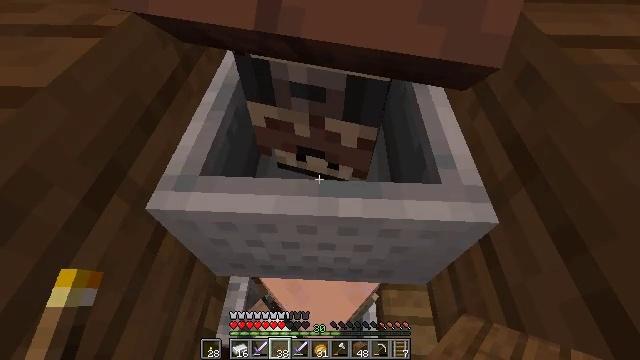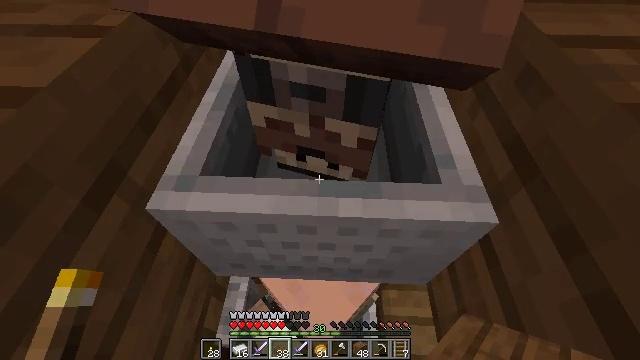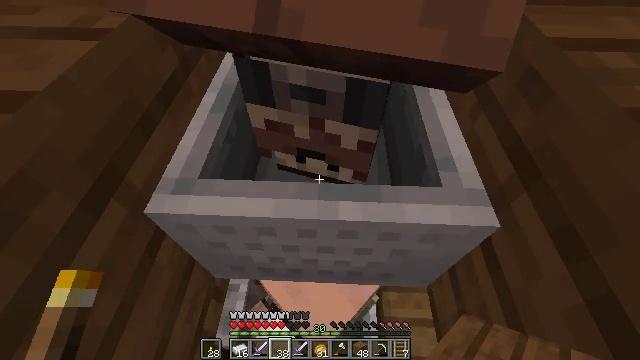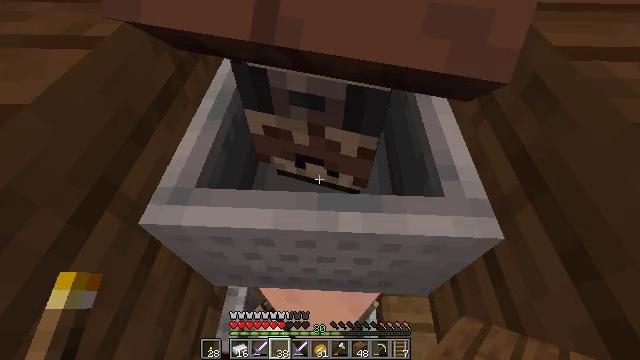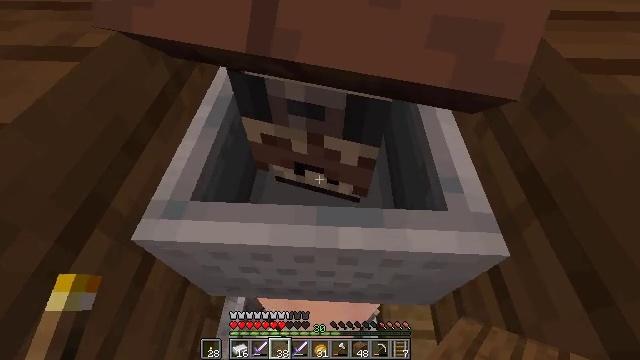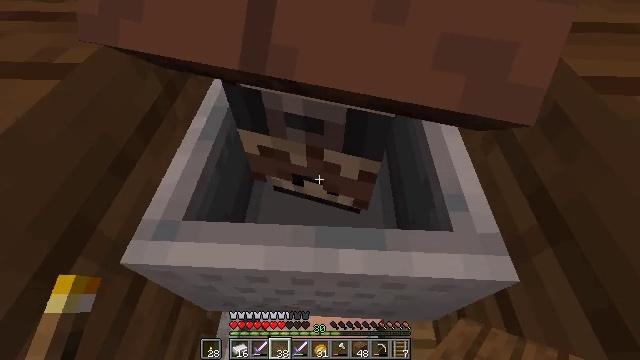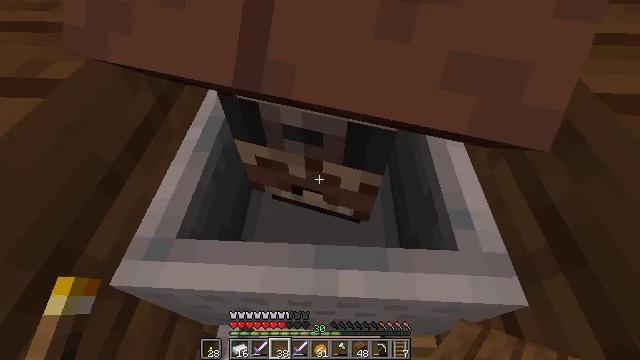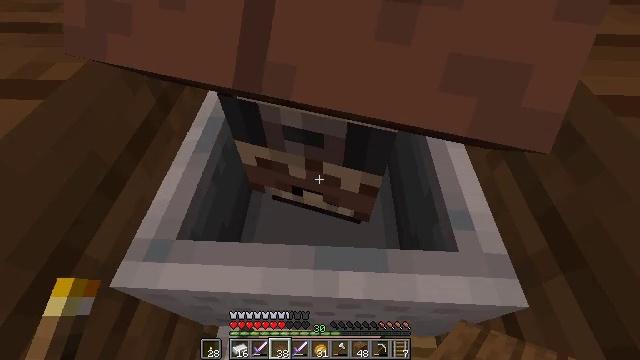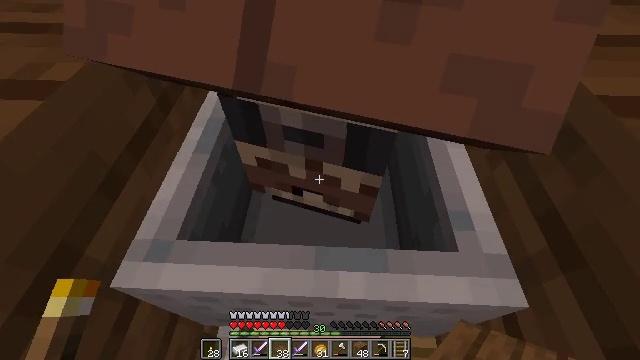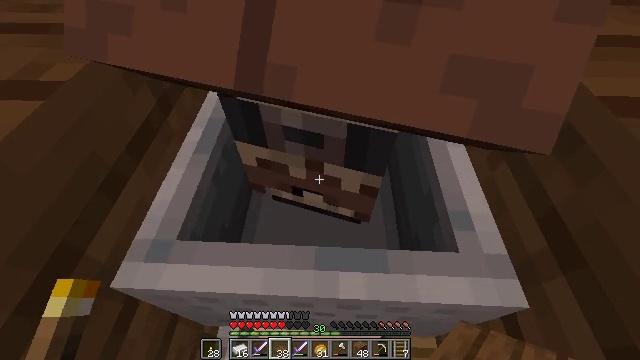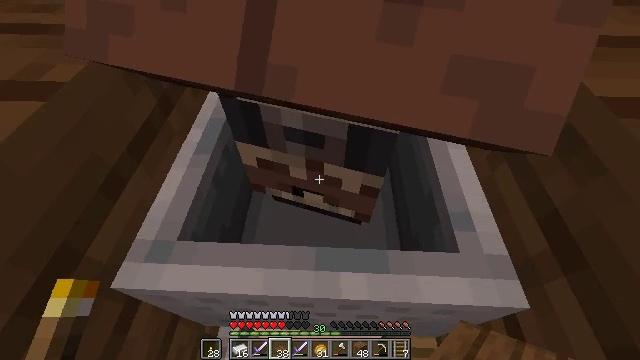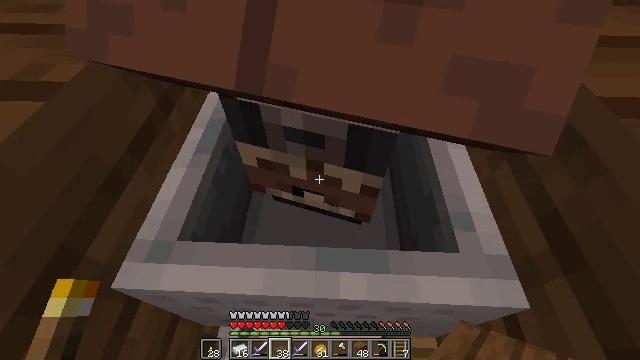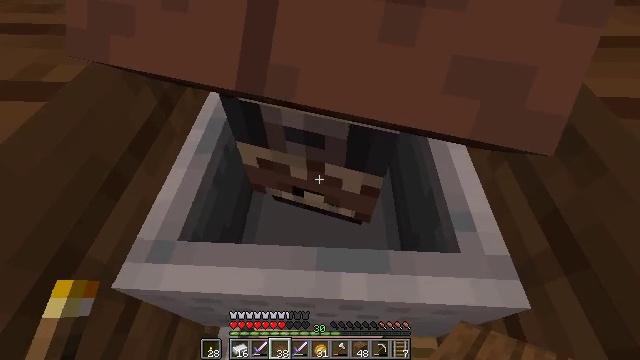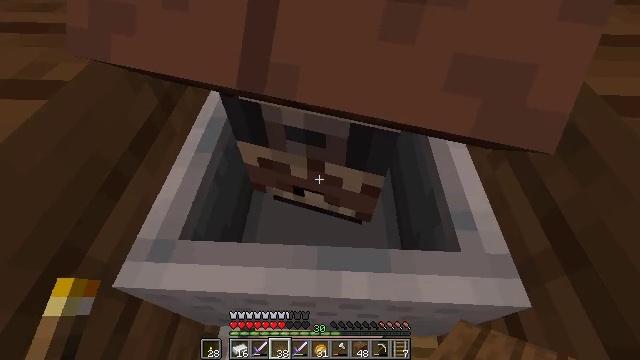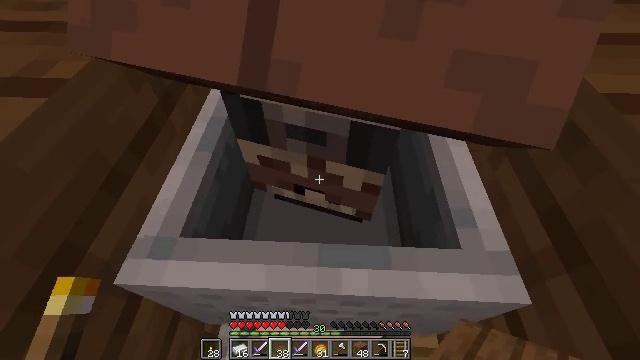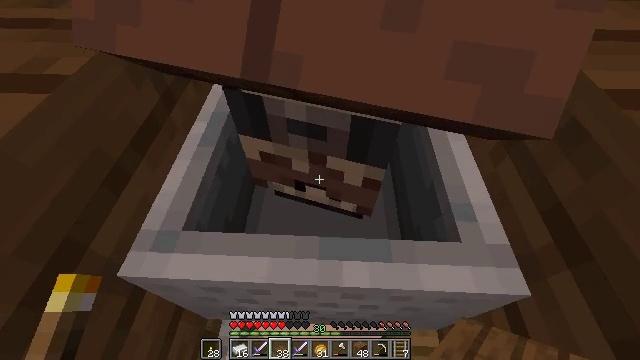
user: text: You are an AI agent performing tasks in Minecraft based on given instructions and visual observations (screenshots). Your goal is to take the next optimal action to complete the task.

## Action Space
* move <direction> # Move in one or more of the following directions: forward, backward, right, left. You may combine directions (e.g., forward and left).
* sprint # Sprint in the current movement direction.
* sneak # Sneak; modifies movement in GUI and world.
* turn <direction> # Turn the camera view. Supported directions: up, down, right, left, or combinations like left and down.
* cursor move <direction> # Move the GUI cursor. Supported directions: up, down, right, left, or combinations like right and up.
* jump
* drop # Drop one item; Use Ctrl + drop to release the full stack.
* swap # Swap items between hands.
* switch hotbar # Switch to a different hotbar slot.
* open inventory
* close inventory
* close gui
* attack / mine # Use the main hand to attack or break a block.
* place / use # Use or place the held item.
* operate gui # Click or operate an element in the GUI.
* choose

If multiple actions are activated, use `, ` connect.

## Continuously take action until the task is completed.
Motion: motion action
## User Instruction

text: Mine the spruce slab.
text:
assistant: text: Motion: sneak
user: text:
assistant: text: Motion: move forward, sneak
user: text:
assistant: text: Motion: move forward, sneak
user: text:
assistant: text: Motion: move forward, sneak
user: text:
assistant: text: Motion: move forward, sneak
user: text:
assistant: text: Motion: move forward, sneak
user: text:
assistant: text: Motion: move forward, sneak
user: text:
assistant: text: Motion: move forward, sneak
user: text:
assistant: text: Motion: move forward, sneak
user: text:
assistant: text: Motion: move forward, sneak
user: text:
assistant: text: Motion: move forward, sneak
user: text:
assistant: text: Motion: move forward, sneak
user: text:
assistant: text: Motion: sneak
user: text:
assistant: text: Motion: sneak
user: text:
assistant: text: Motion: sneak
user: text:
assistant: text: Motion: sneak
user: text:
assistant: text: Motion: sneak
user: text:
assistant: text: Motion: sneak
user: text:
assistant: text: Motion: sneak
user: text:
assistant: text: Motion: sneak
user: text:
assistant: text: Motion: sneak
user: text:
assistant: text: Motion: sneak
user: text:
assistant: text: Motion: sneak
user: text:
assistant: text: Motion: move forward, sneak
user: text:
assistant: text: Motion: move forward, sneak
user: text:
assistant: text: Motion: move forward, sneak
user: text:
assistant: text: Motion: move forward, sneak
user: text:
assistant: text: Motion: move forward, sneak
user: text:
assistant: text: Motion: move forward, sneak
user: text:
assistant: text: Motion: move forward, sneak